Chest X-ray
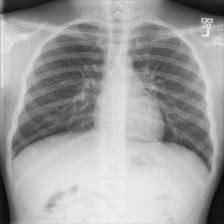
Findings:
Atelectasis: negative
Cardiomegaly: negative
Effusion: negative
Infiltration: negative
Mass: negative
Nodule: negative
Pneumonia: negative
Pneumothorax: negative
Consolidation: negative
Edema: negative
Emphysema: negative
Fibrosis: negative
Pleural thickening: negative
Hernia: negative